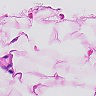
Metastatic tissue present: no